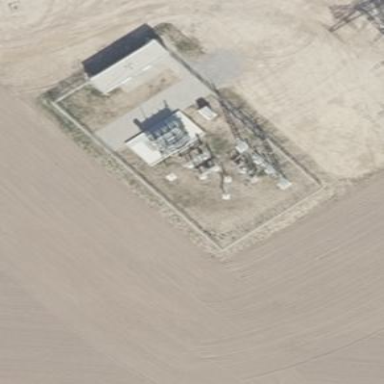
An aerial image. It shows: Power substation surrounded by fence.